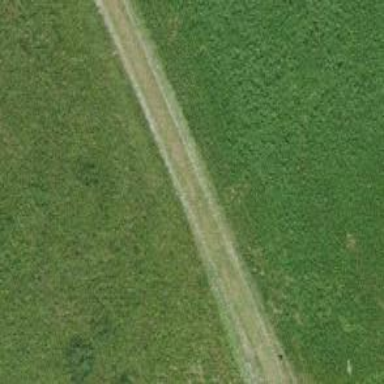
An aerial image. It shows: Track with grade5 tracktype.